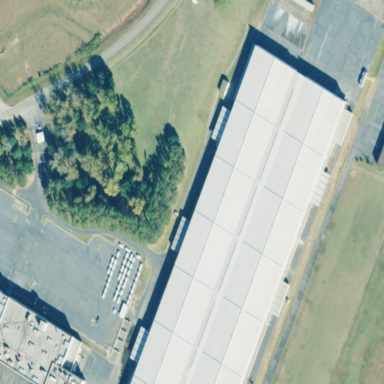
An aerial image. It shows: Industrial building.